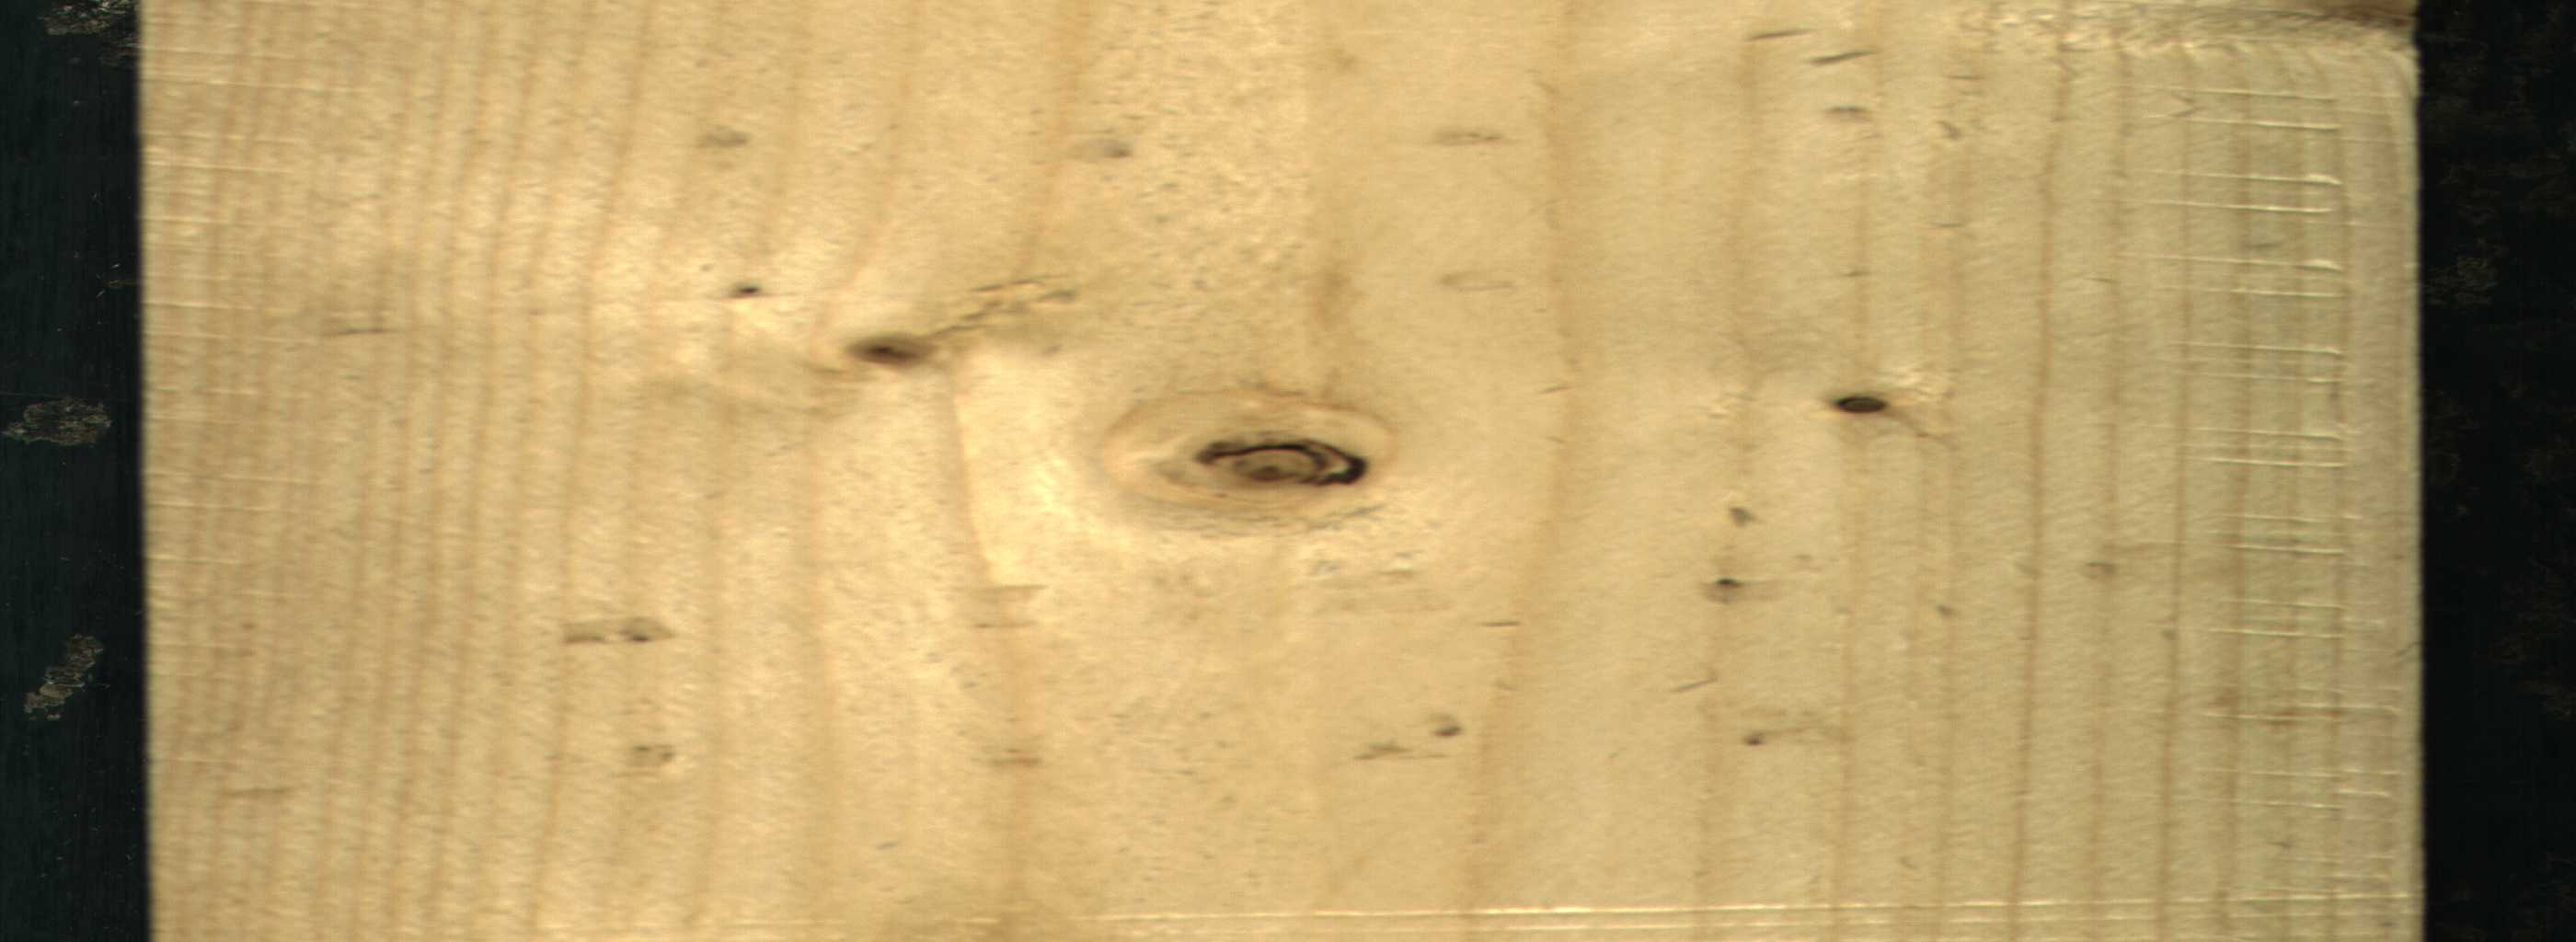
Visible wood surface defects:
Dead_Knot
Dead_Knot
Live_Knot